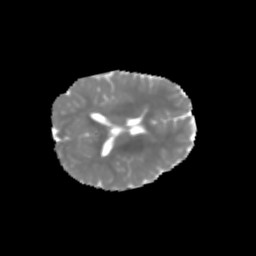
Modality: MD
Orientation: axial
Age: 6
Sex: male
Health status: healthy